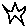
Label: star